Brain MRI, t1w sequence, axial 2D slice.
Patient: age 37, sex F, weight 95 kg, height 1.95 m
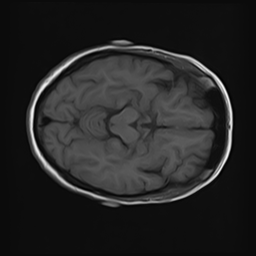